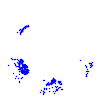
Particle: electron